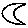
Label: moon